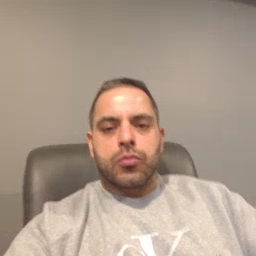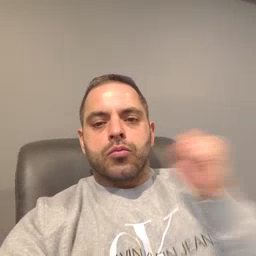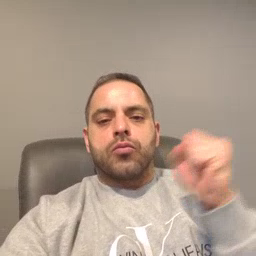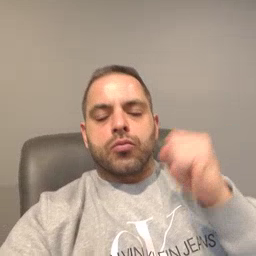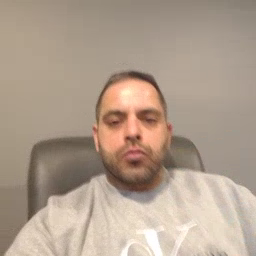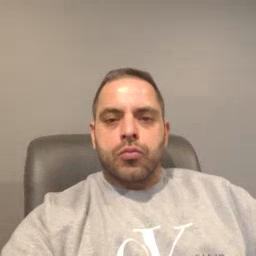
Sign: refrigerator